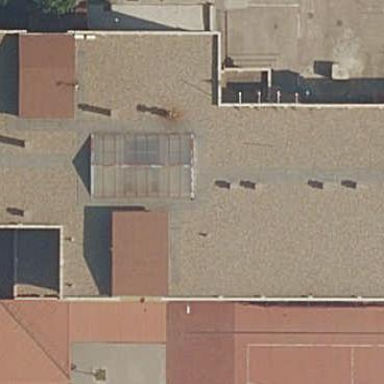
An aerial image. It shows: School building.